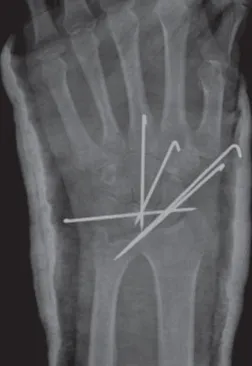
Immediate postoperative X-rays (a and b) are shown.
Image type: radiology (x_ray)